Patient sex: M
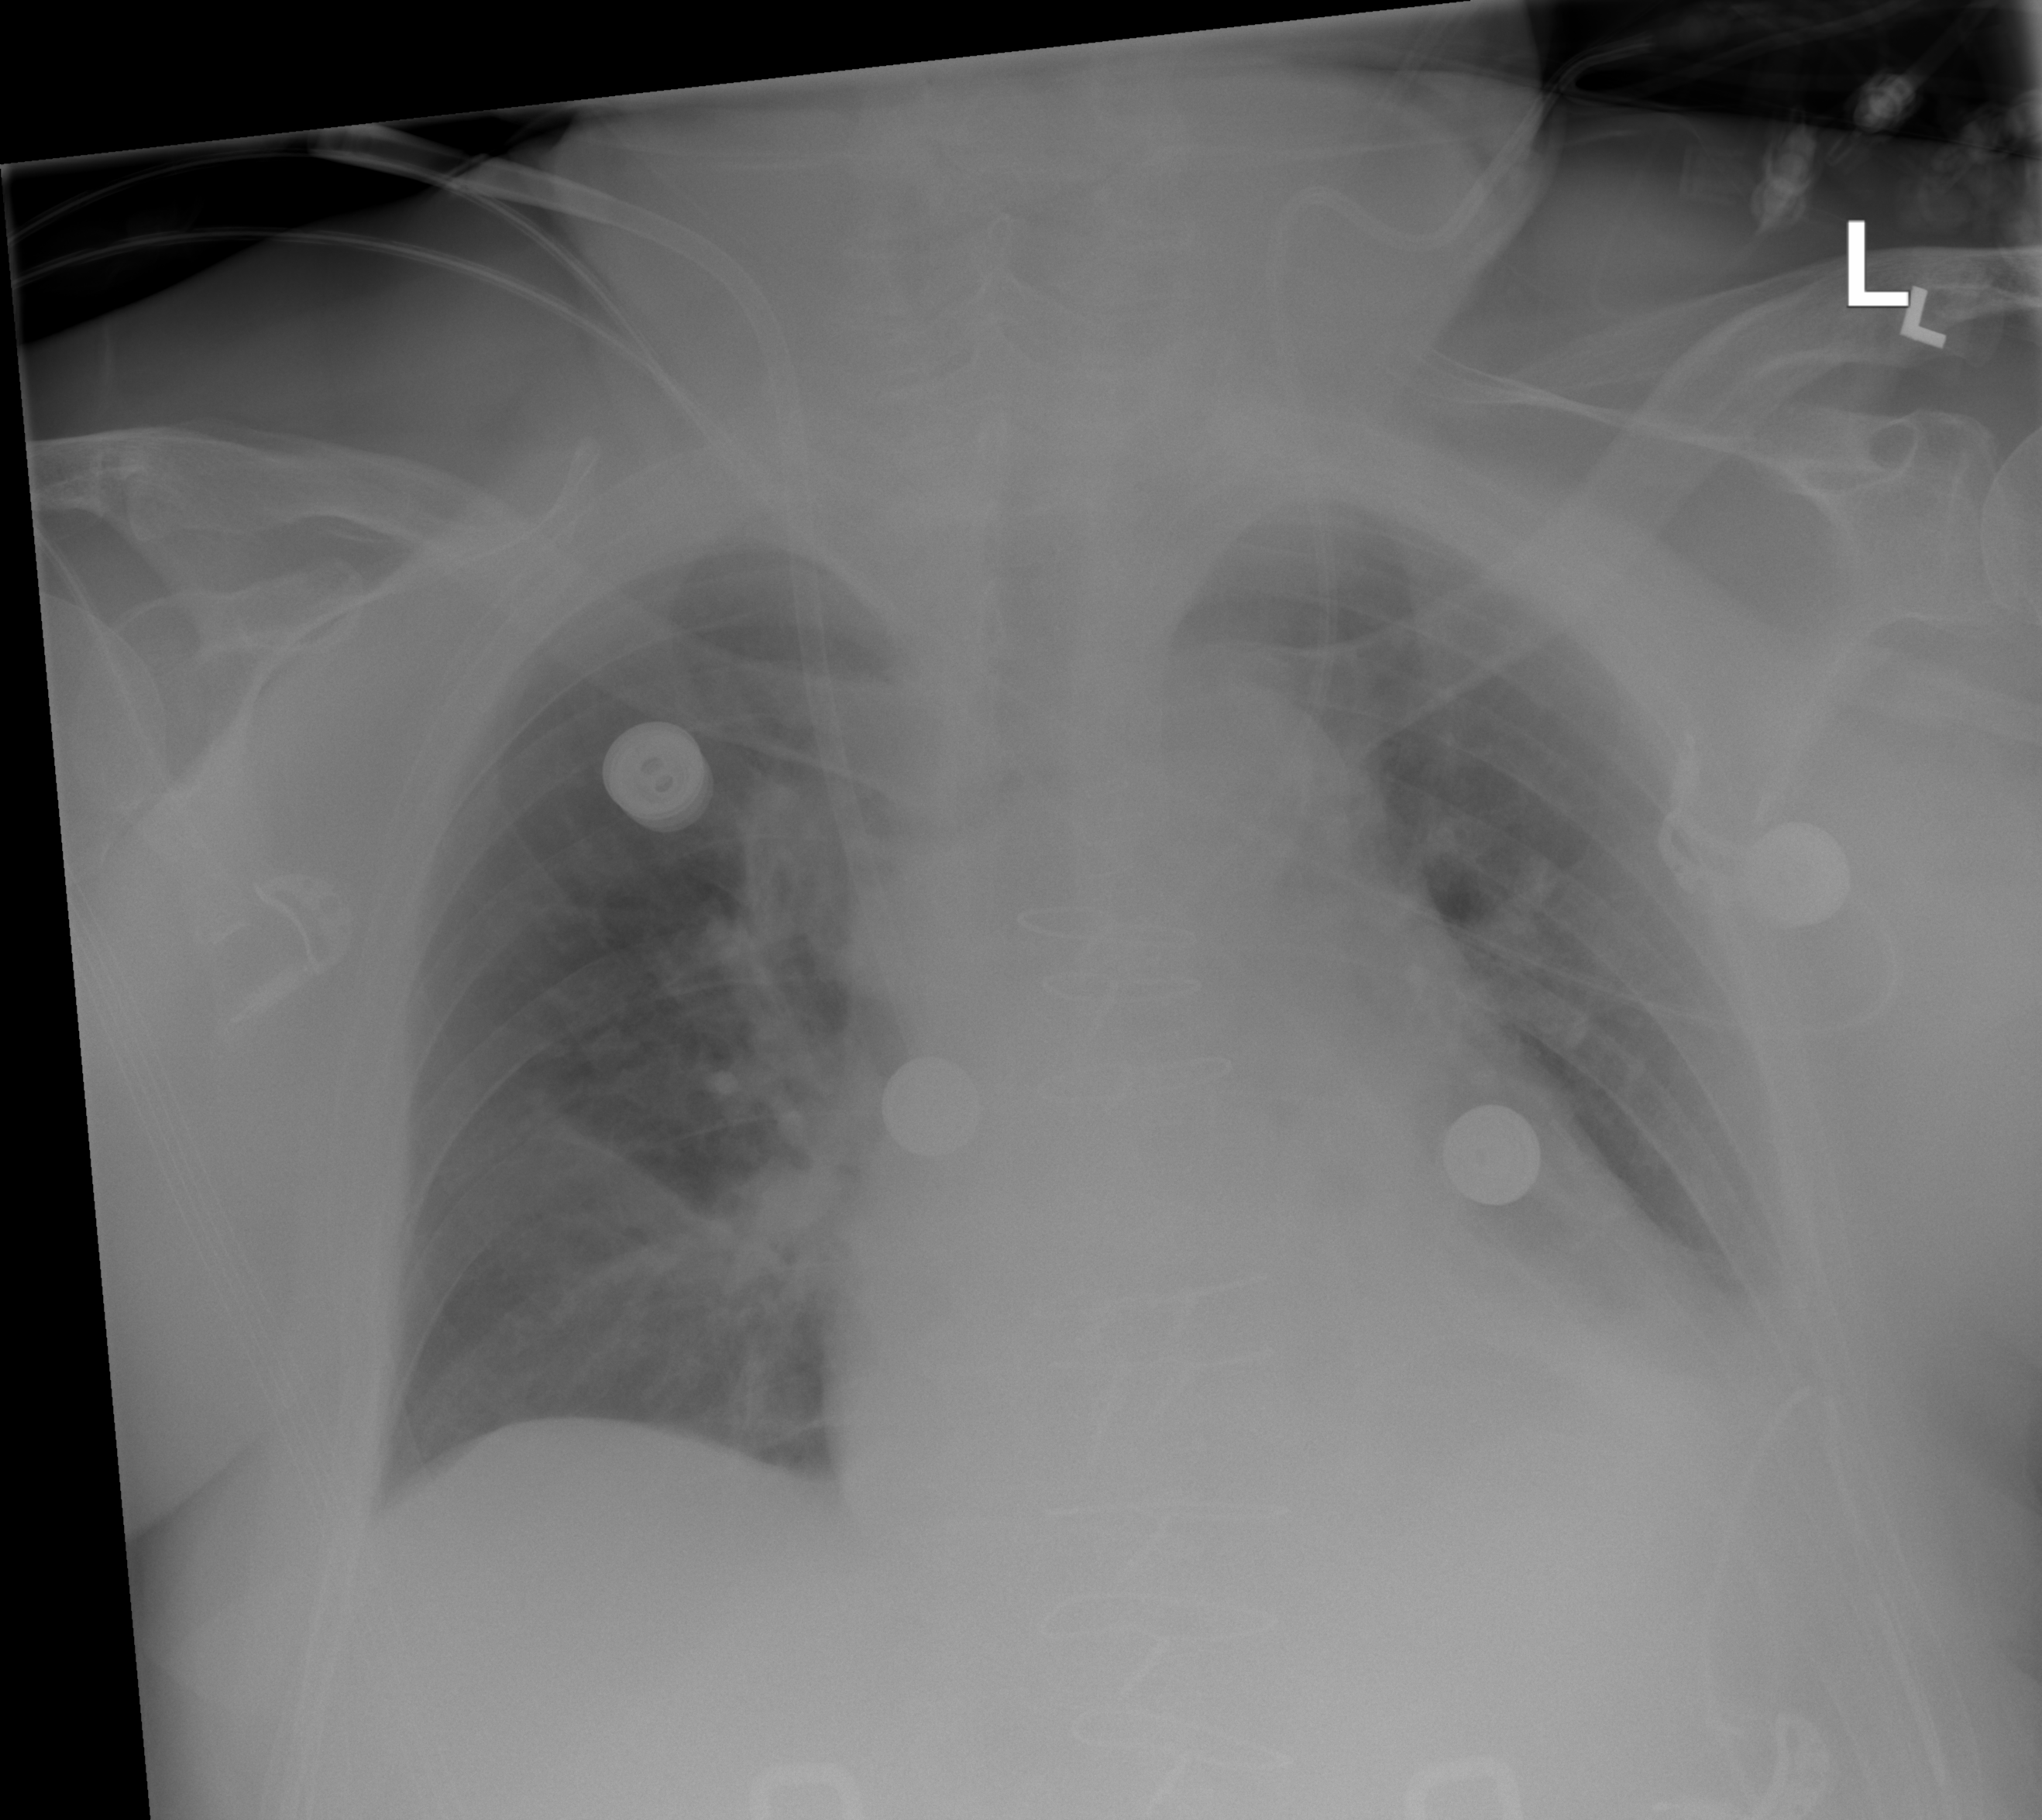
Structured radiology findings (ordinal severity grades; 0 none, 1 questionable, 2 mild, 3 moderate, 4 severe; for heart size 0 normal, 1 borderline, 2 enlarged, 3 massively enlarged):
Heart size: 2
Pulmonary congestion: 2
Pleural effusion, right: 0
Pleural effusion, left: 2
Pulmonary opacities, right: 0
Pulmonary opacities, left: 0
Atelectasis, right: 2
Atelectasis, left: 2